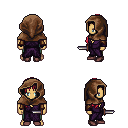
a pixel art fantasy rpg character, male body template, human, tanned skin, purple robe, teal pants, ruby red right-swept hairstyle, cloth hood, cloth bracers, maroon shoes, dagger, four views (front, back, left, right), 2x2 character sprite sheet, small pixel art, hard edges, no anti-aliasing